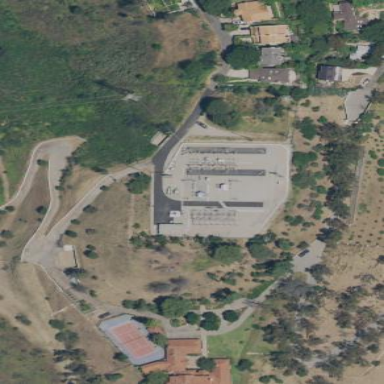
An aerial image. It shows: Power substation.